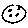
Label: moon